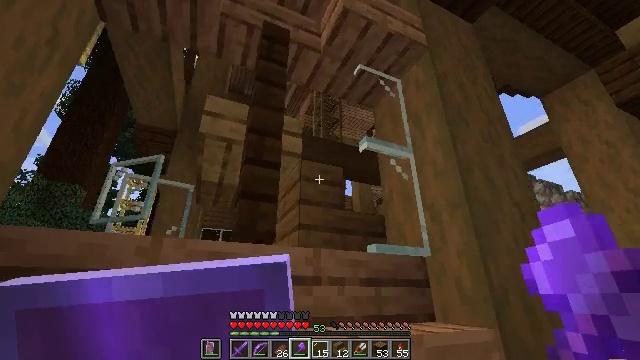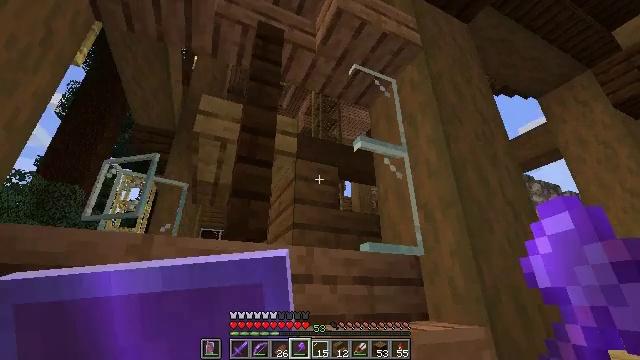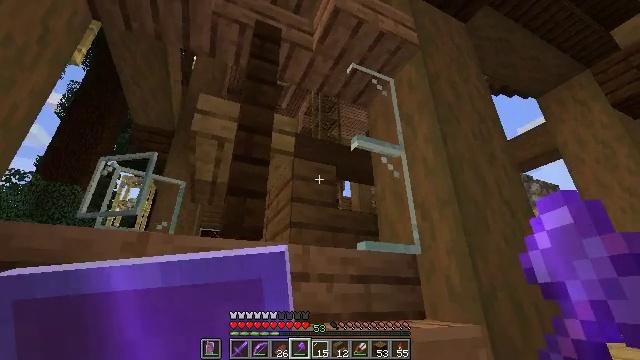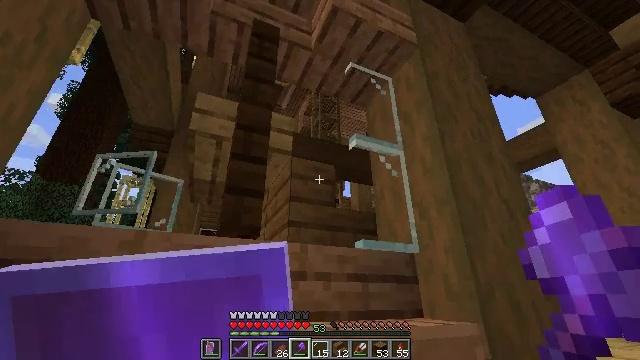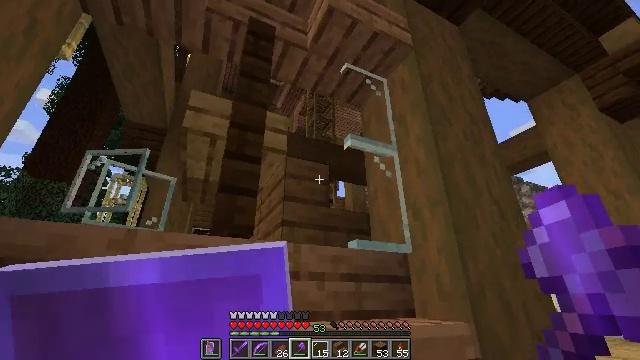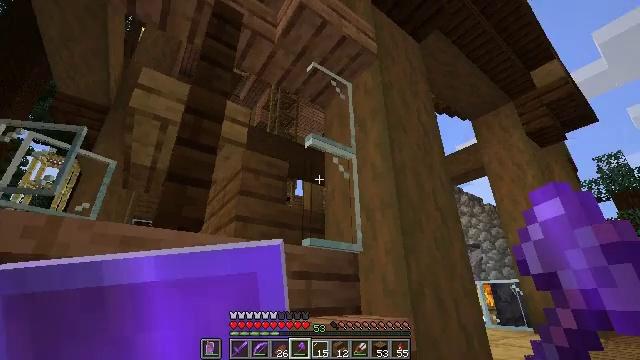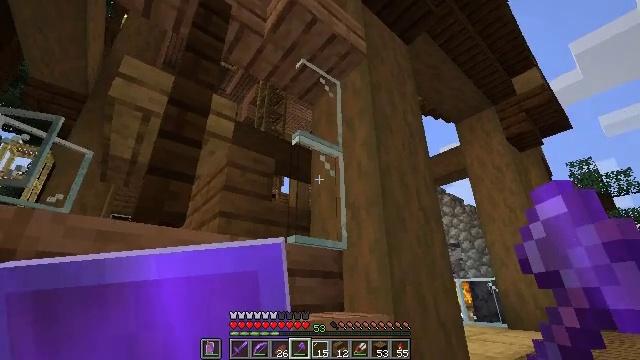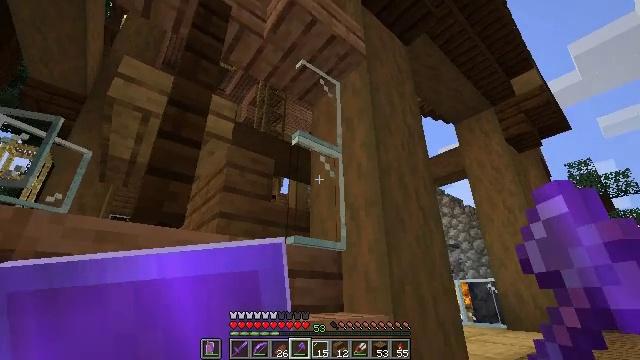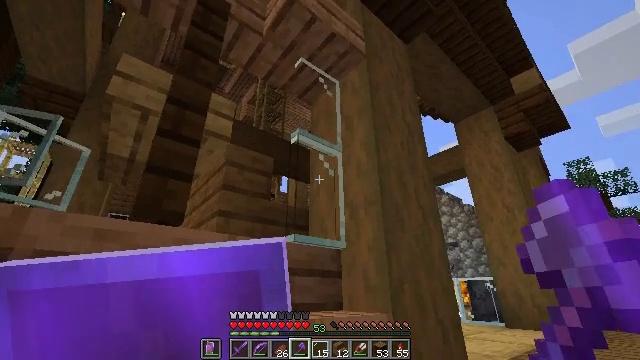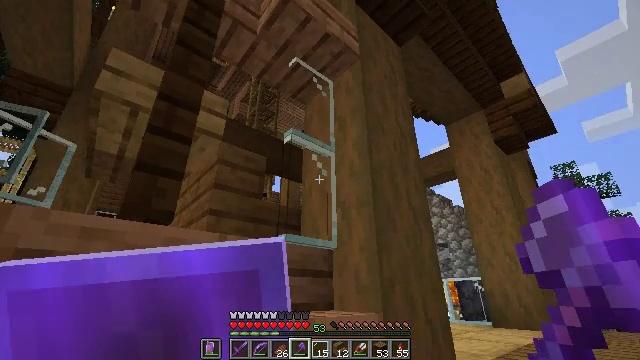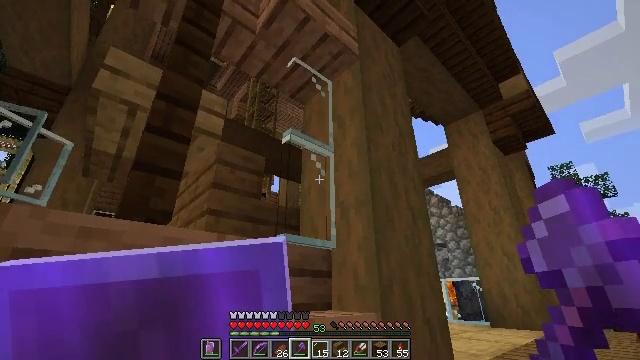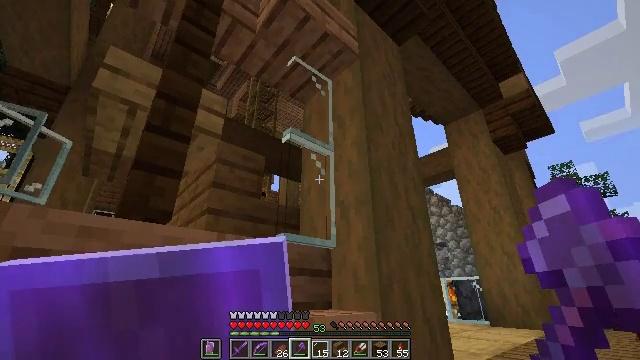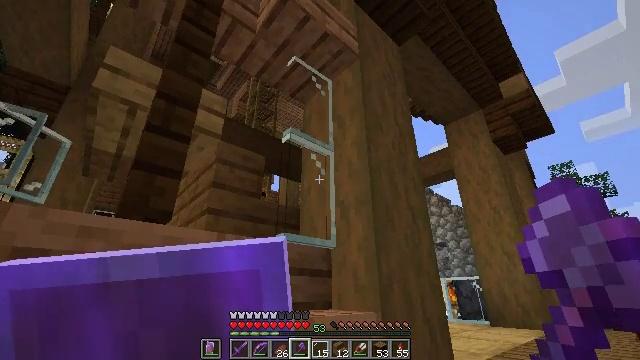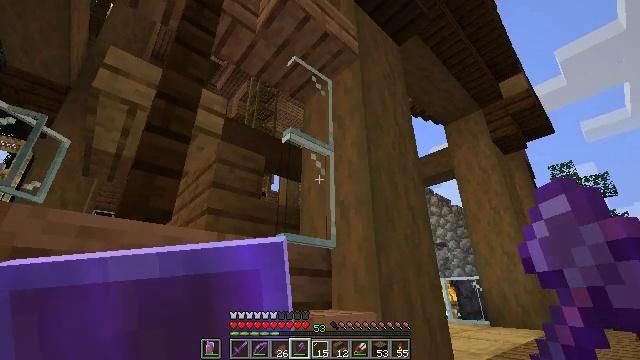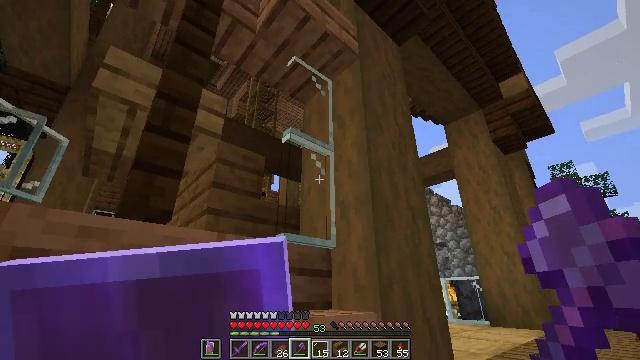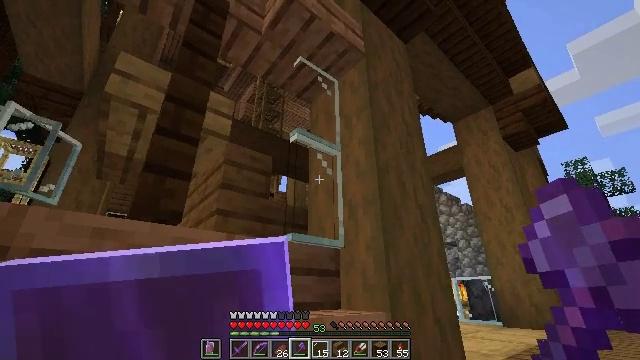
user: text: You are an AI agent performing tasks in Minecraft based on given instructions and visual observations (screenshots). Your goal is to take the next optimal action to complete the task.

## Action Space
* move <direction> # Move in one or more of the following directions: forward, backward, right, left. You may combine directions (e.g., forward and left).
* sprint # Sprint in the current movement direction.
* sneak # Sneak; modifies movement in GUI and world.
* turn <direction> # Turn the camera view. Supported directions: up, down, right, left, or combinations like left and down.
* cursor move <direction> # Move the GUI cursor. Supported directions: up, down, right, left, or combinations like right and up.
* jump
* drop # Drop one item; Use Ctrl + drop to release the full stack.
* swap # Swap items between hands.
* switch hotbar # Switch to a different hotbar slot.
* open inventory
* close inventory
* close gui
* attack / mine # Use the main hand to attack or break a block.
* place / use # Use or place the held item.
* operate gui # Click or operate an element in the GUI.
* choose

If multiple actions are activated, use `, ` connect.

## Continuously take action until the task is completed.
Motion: motion action
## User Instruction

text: Destroy the glass pane to clear a path.
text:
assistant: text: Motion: no_op
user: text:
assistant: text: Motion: no_op
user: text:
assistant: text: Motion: no_op
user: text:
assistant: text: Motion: turn right
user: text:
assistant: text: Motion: turn right
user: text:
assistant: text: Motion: turn right
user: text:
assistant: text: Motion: no_op
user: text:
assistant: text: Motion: no_op
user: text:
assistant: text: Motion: turn right
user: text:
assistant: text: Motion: no_op
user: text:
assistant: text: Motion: no_op
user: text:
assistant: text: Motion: no_op
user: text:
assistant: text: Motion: no_op
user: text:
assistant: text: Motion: no_op
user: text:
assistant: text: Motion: turn left
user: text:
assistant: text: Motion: no_op
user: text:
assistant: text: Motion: no_op
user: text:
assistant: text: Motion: no_op
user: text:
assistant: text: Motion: attack / mine
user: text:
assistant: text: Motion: attack / mine
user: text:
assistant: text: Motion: attack / mine
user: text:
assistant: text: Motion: attack / mine
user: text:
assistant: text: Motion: attack / mine
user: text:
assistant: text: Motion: attack / mine
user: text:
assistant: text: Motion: attack / mine
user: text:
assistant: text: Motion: attack / mine
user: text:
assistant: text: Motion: attack / mine
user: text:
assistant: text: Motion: attack / mine
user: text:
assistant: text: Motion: attack / mine
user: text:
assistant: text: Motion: attack / mine